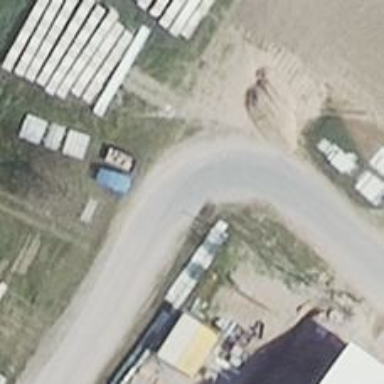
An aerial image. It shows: Service road with concrete surface.